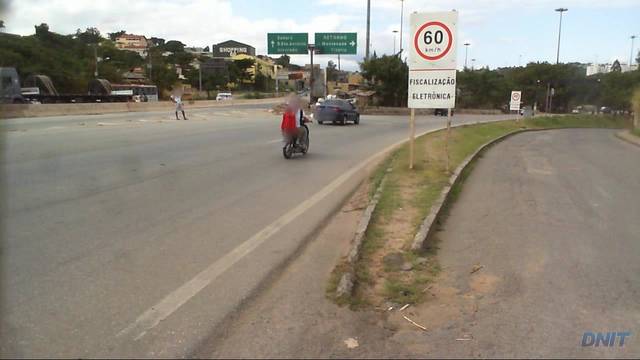
Region: Brazil
Coordinates: -19.857, -43.899